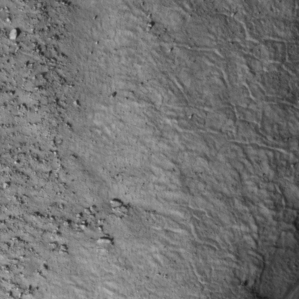
Label: non_frost